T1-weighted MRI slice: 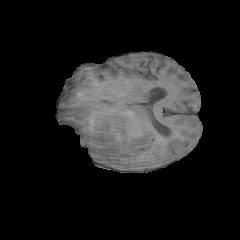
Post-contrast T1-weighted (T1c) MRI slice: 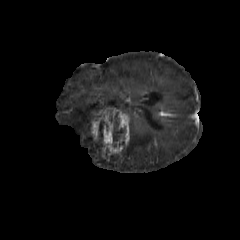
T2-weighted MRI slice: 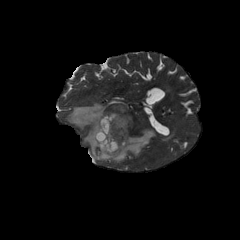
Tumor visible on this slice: yes